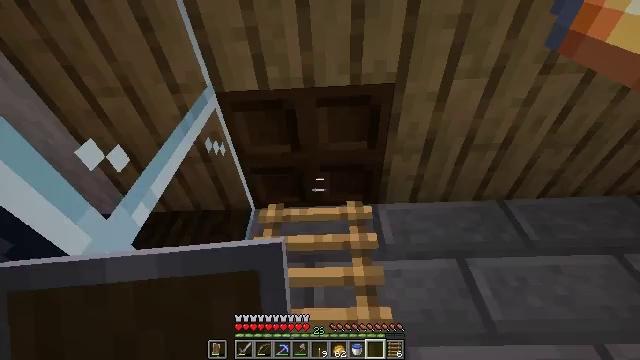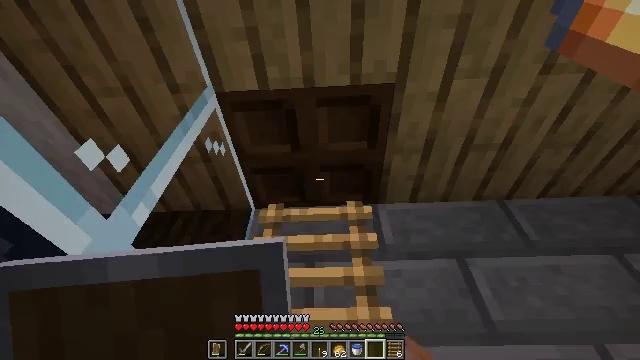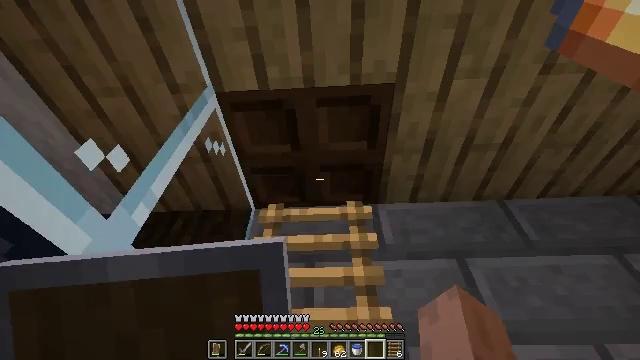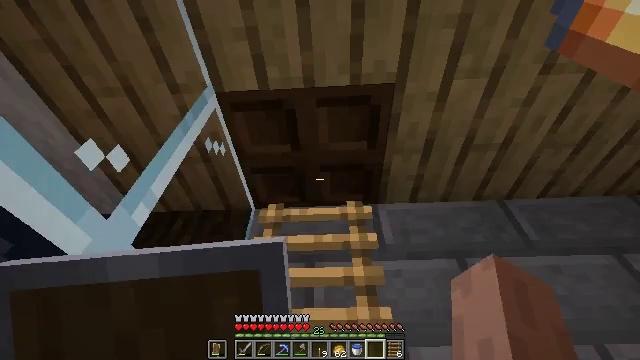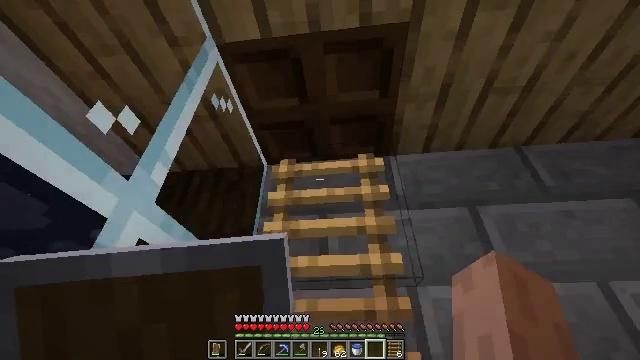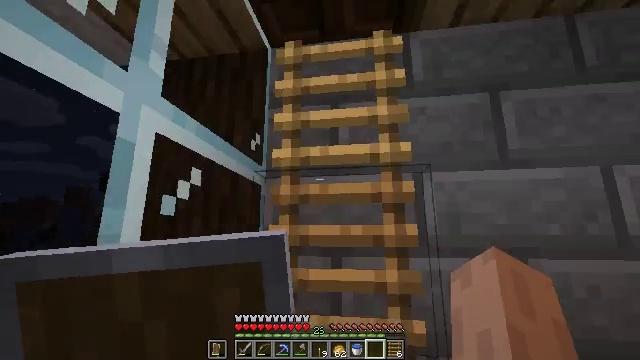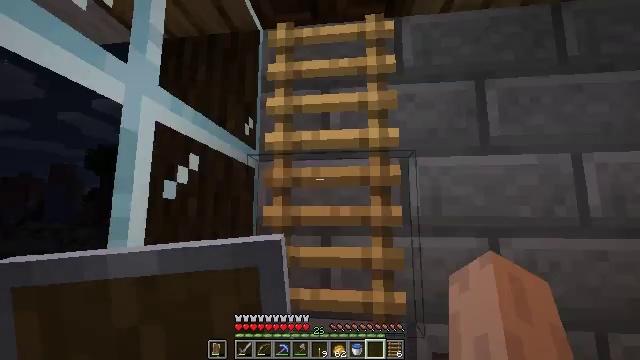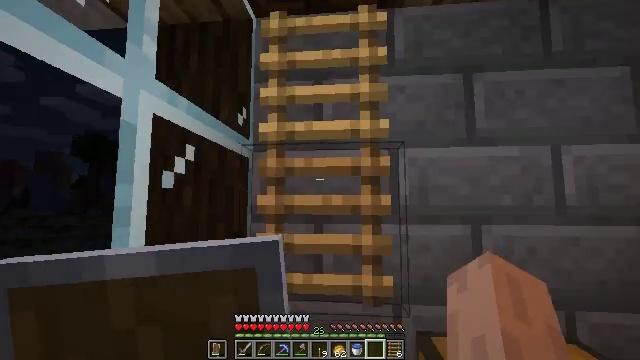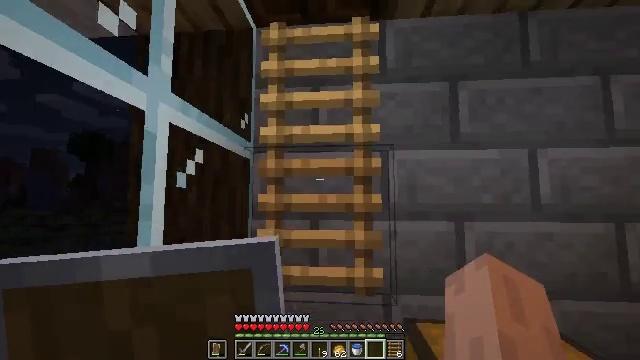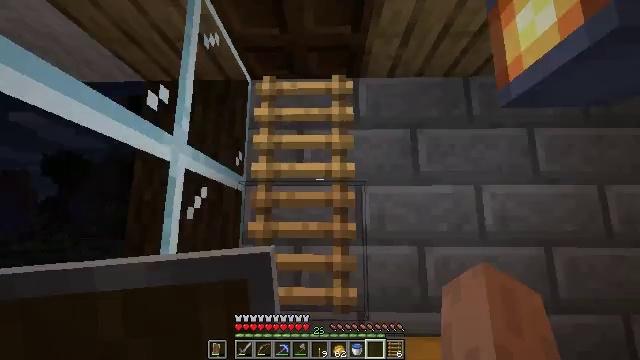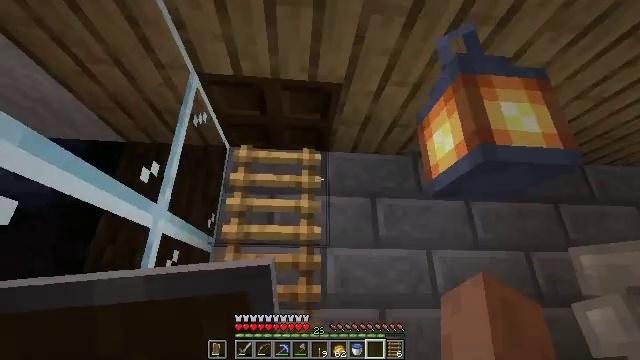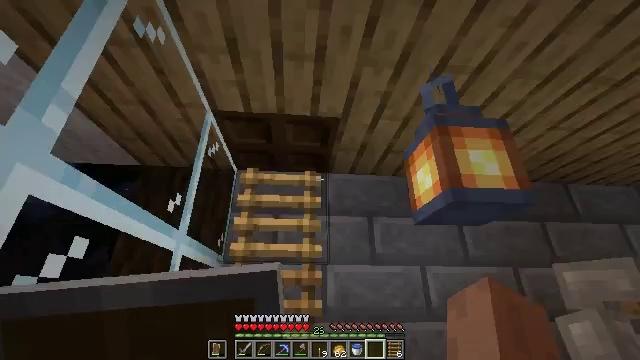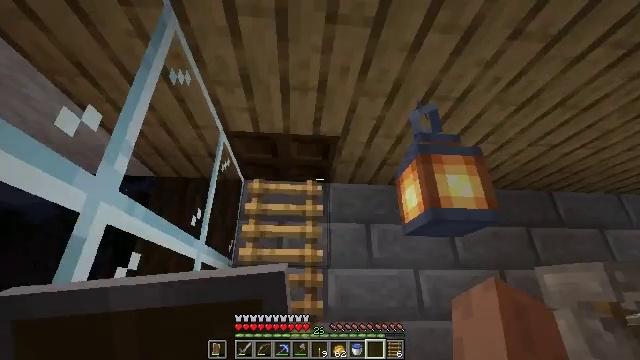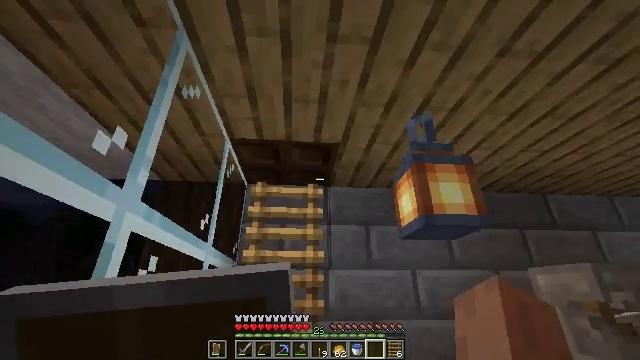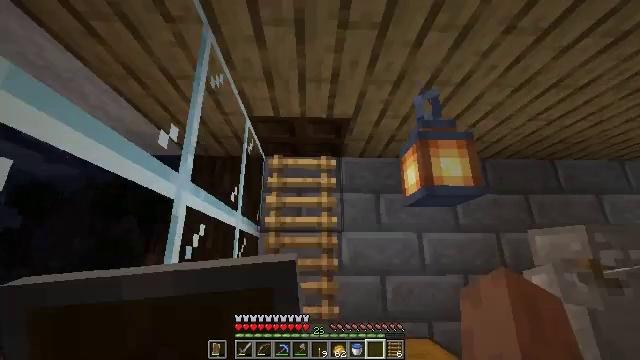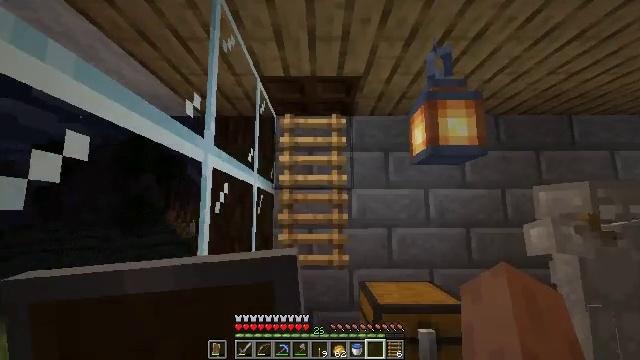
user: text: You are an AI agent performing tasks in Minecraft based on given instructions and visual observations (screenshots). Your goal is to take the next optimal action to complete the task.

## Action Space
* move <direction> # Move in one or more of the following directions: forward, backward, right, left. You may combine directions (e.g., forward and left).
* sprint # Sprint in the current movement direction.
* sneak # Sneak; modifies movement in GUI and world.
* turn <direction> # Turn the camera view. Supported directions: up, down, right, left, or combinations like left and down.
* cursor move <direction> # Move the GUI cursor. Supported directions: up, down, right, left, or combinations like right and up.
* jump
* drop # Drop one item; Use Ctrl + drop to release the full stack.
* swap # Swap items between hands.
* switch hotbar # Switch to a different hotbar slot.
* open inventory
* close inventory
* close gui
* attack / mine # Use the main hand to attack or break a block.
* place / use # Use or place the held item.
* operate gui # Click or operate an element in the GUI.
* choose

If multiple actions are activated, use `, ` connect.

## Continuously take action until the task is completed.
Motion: motion action
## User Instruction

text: Attack the dark oak trapdoor to remove it.
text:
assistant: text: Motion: no_op
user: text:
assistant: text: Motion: no_op
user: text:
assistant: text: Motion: no_op
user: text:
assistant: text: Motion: turn left and down
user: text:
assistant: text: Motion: turn left and down
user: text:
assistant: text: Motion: move back, turn right and down
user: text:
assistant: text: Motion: move back, turn right and down
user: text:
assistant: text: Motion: move back
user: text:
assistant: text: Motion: move back, turn right and up
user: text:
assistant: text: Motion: move back, turn right and up
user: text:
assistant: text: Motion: move back, turn up
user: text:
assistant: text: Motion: move back
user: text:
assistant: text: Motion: move back
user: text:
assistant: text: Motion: move back, turn left and down
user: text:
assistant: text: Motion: turn left and down
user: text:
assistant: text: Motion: no_op
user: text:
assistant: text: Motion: no_op
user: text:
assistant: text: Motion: no_op
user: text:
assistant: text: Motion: no_op
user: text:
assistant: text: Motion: move forward
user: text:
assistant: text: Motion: move forward
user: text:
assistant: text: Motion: move forward, turn left
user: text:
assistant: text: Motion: move forward
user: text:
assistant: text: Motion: move forward, turn left
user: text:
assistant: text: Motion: move forward, turn left and up
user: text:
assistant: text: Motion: move forward, turn right and up
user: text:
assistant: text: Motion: turn right and up
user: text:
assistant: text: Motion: turn up
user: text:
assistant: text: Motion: turn up, switch to hotbar 4
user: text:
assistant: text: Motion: turn left and up, switch to hotbar 4